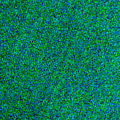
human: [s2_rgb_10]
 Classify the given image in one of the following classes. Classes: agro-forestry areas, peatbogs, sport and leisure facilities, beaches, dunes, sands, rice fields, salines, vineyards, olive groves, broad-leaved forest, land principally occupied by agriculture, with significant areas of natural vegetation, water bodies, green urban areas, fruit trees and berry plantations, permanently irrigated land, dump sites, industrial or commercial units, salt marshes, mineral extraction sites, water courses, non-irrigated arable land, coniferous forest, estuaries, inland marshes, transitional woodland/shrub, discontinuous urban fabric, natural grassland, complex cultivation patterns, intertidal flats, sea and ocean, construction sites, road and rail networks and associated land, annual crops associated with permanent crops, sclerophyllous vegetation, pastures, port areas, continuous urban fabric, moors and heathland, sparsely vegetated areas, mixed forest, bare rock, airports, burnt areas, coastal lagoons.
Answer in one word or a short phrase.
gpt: sea and ocean